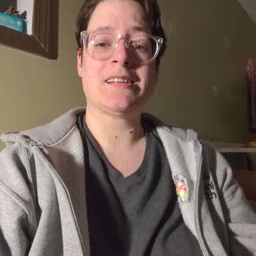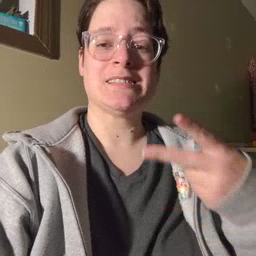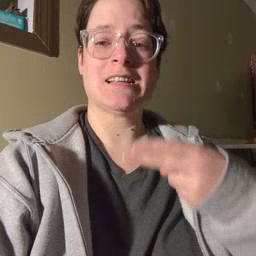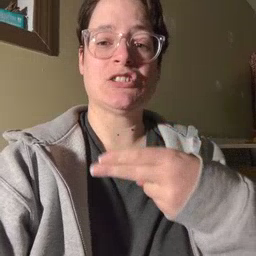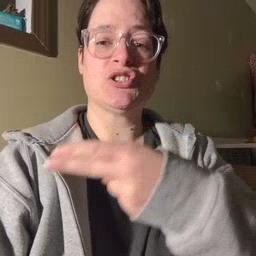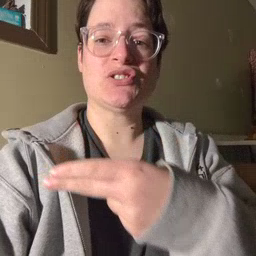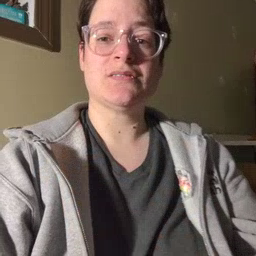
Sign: scissors